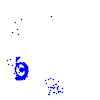
Particle: electron